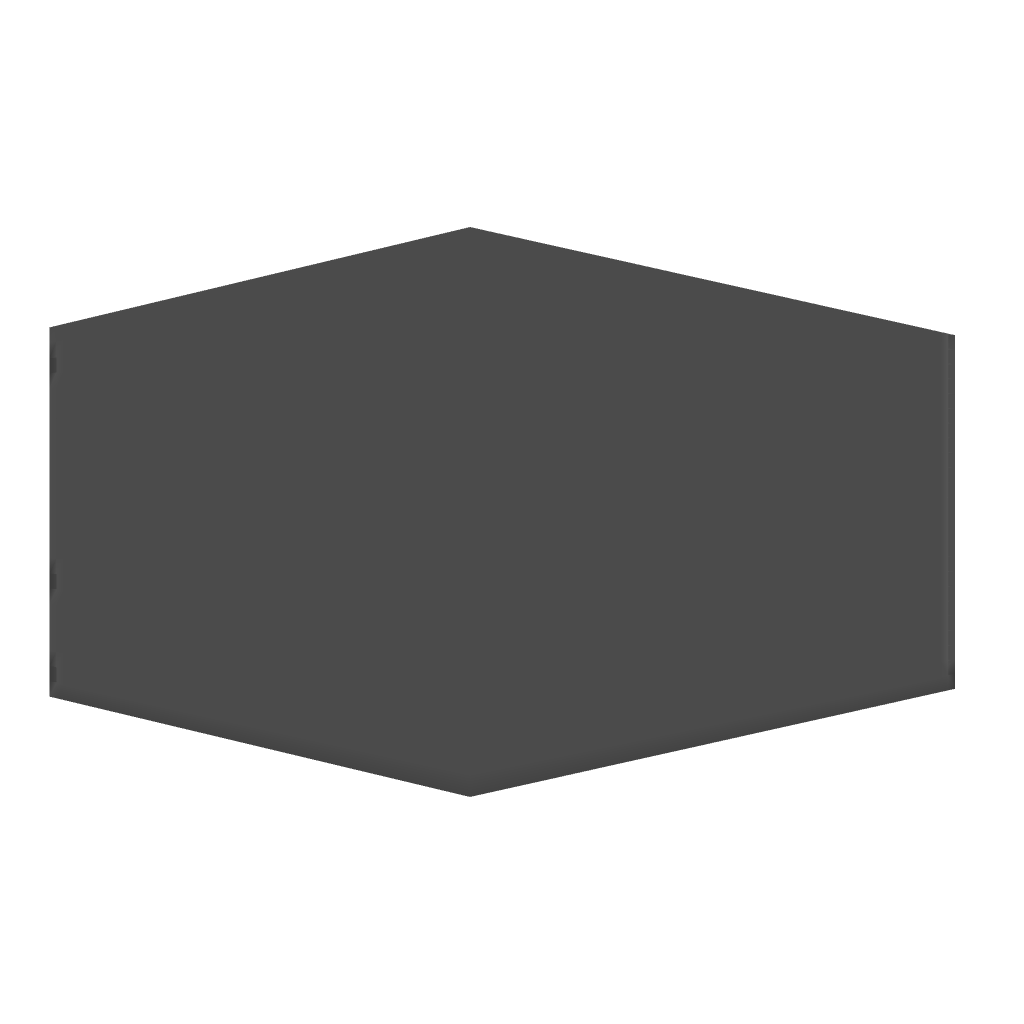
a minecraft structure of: Great Fairy Fountain